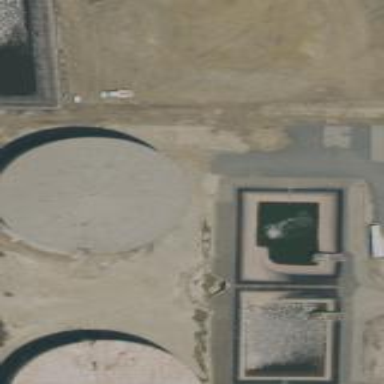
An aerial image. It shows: Building with storage tank.